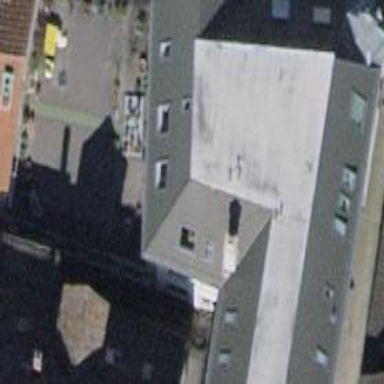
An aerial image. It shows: Commercial building.